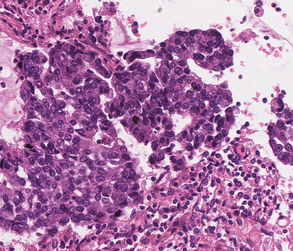
Tumor epithelial tissue: yes
Tumor-associated stroma tissue: yes
Normal tissue: no